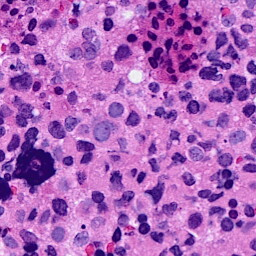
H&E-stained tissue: Breast